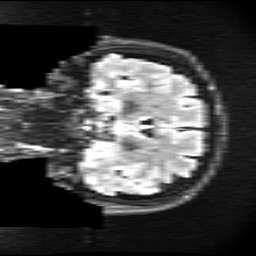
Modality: FLAIR
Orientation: coronal
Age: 21
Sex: female
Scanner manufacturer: ge
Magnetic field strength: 3 T
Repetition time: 11 s
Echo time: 0.1497 s